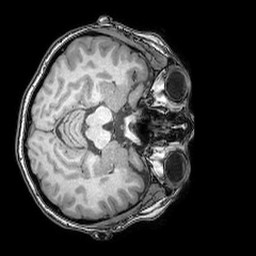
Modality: T1w
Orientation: axial
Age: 44
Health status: ill
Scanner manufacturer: philips
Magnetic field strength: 3 T
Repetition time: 0.007 s
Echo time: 0.003501 s